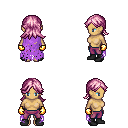
a pixel art fantasy rpg character, female body template, human, tanned skin, maroon tattered cape, magenta pants, pink loose hair, gold gloves, black shoes, four views (front, back, left, right), 2x2 character sprite sheet, small pixel art, hard edges, no anti-aliasing